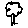
Label: tree